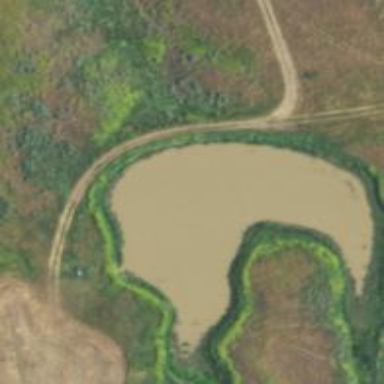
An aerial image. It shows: Reservoir area.